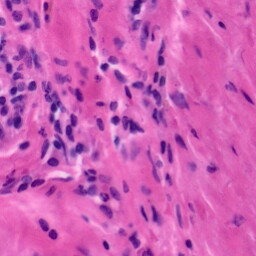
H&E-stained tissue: Tonsil